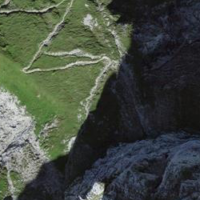
EUNIS habitat code: 31
Species observed at this site:
Carduus defloratus